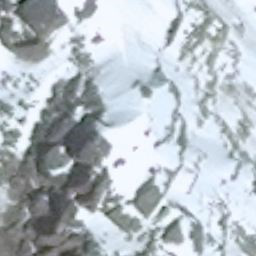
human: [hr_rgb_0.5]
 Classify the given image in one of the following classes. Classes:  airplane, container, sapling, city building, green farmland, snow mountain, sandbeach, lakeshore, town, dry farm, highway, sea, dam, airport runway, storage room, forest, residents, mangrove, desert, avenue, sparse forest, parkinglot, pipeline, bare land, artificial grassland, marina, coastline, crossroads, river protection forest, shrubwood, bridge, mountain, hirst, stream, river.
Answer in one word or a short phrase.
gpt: snow mountain